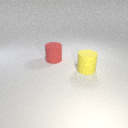
large yellow rubber cylinder in front of large red rubber cylinder